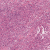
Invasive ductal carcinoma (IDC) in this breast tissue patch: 1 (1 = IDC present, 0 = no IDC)